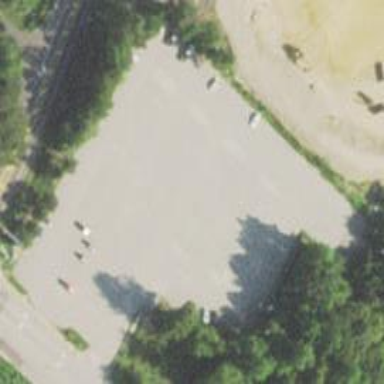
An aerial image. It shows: Parking area with park and ride facility.